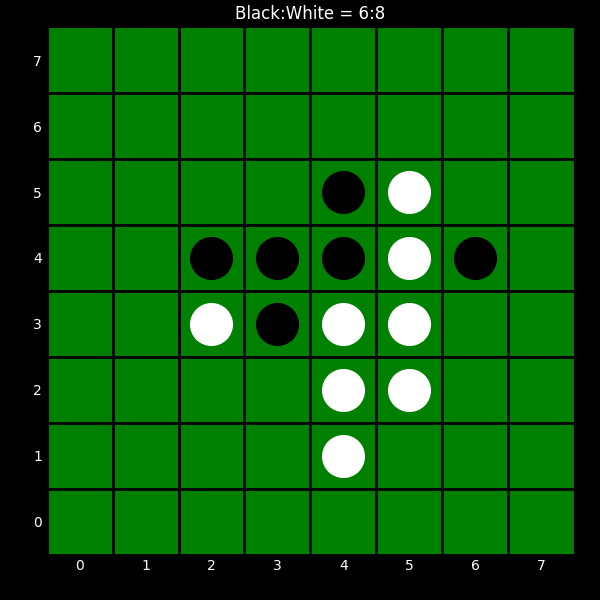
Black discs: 6
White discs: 8